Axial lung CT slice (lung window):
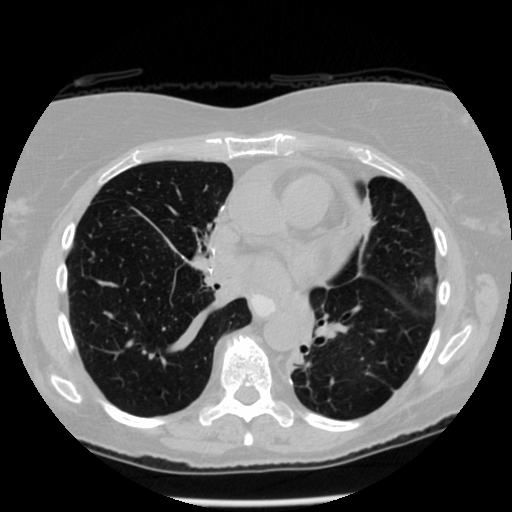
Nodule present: no